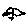
Label: bird